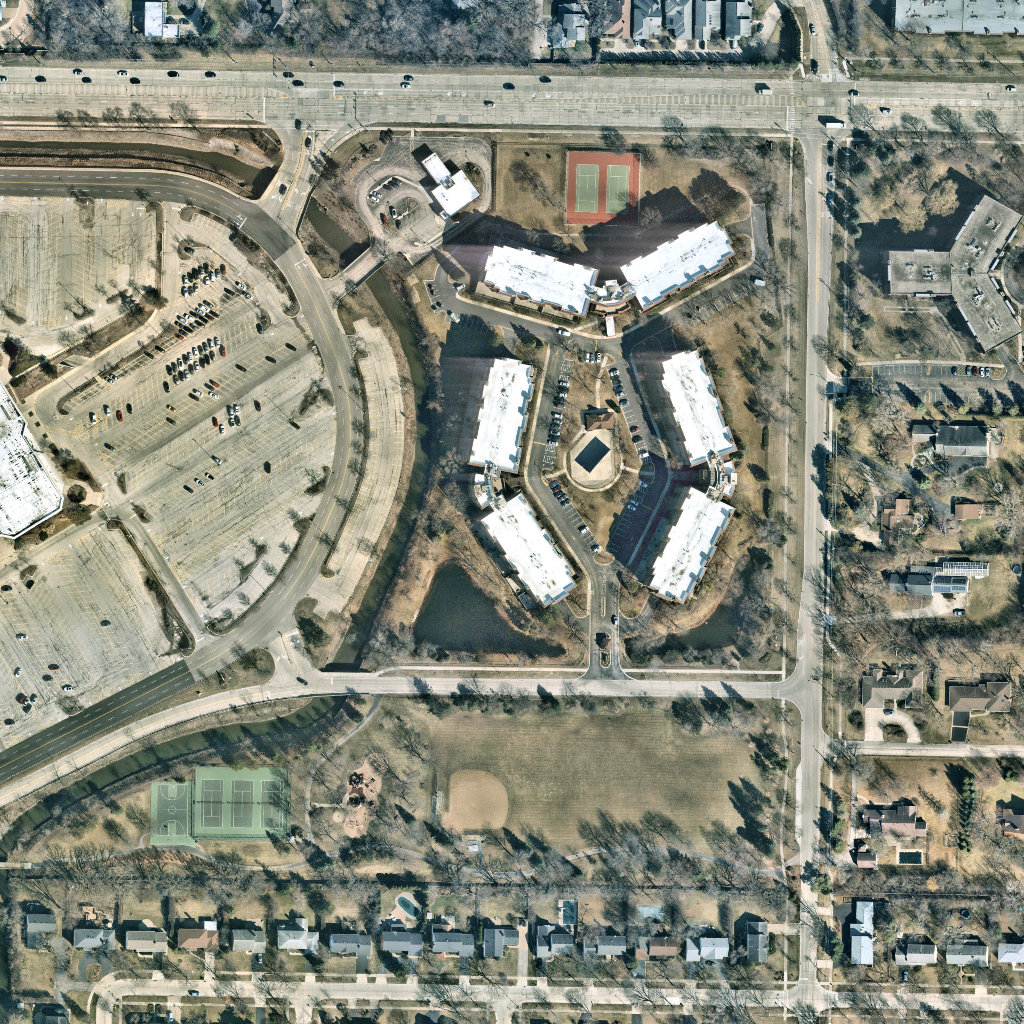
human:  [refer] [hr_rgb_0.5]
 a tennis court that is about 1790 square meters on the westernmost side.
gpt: <box>[[19, 74, 28, 82, 0]]</box>